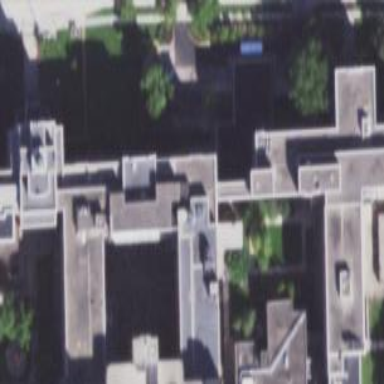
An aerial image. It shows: Hospital building.